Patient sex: M
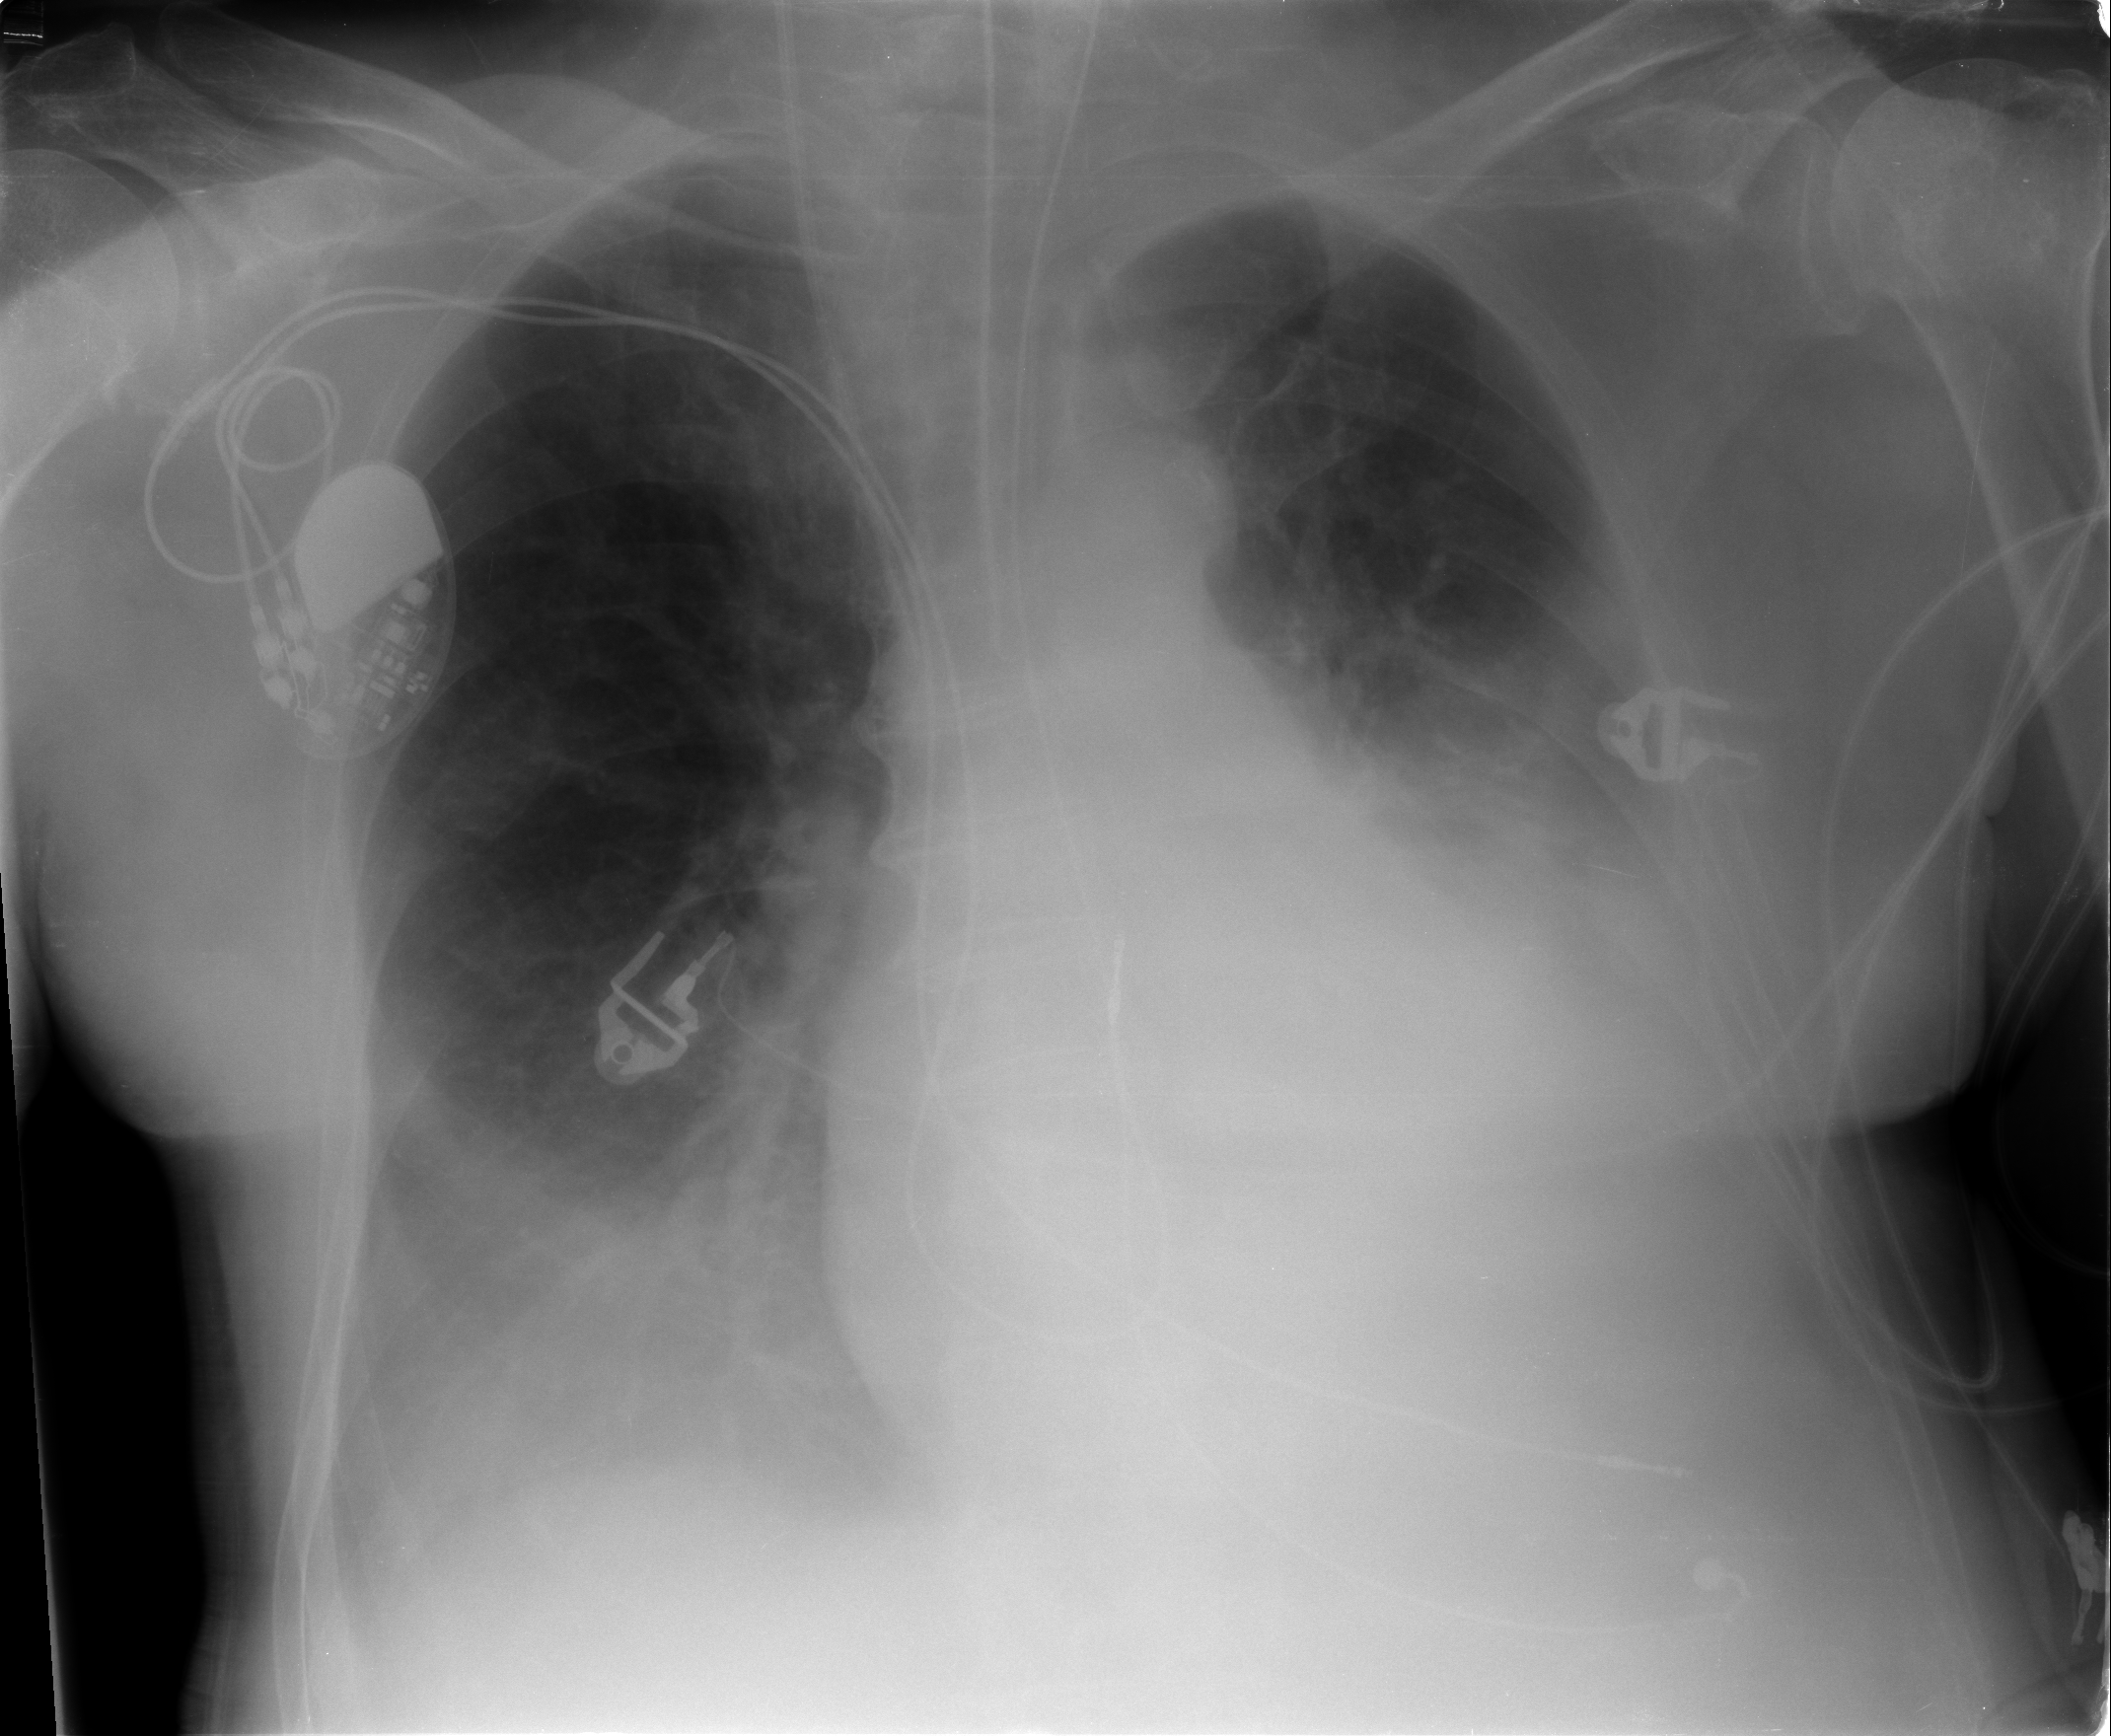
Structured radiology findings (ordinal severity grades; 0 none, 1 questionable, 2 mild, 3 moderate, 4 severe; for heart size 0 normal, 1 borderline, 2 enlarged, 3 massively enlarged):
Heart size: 2
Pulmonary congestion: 2
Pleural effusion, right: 3
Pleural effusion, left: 3
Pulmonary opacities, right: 0
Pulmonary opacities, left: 0
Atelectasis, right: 2
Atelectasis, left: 2